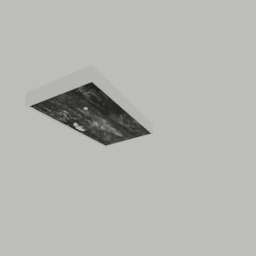
Label: architecture